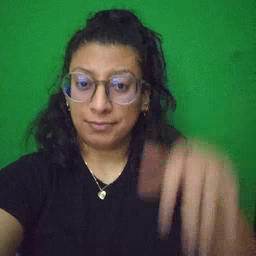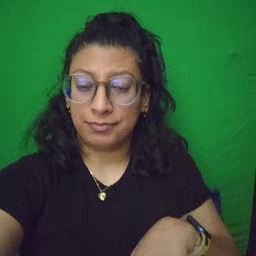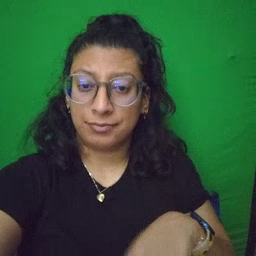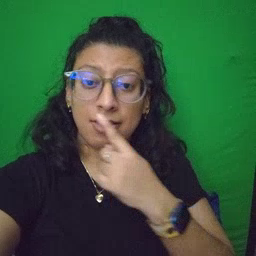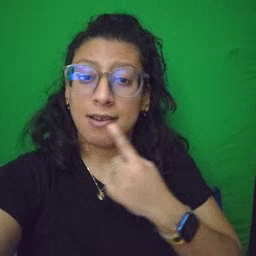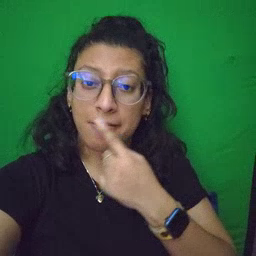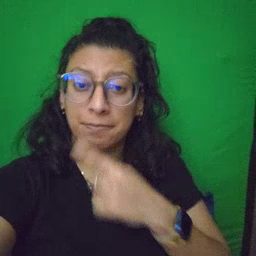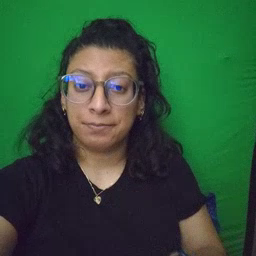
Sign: lips